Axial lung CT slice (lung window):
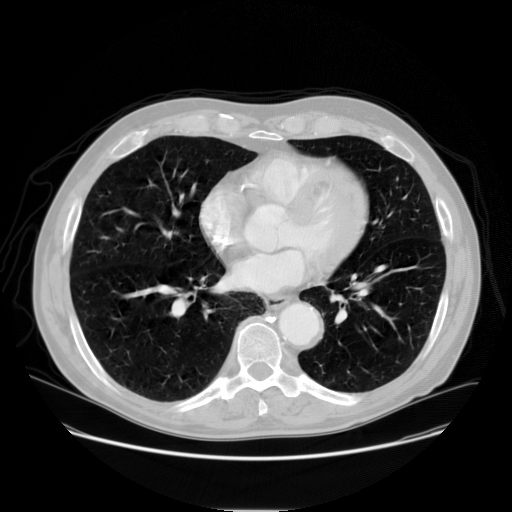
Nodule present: no